Question: I need a validation query for when someone is booked a parking place in particular time another person should not book for that in between timings.....I have the below table:
And my query is
'''
SELECT count(*)
FROM managebooking
WHERE Time(BookingTimeFrom) AND Time(BookingTimeTo)
BETWEEN '11:00' AND 02:00'
'''
Please help me any one. Thanks!
<URL>
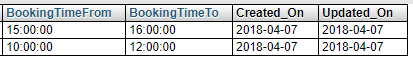
Answer: Below query will check if there is conflict of current booking time for a given day. We cannot use between because between is inclusive and we do allow adjacent bookings. For example; if there is an existing booking from 8-9am then we can allow another booking from 9 and onwards. Also, include seconds for accuracy. here is a demo_:
<URL>
'''
SELECT count(*)
FROM managebooking
WHERE (Time(BookingTimeFrom) >= '08:35:00'
AND Time(BookingTimeTo) > '08:35:00'
AND Time(BookingTimeFrom) < '09:45:00')
OR (Time(BookingTimeFrom) < '08:35:00'
AND Time(BookingTimeTo) > '08:35:00'
AND Time(BookingTimeFrom) < '09:45:00');
'''